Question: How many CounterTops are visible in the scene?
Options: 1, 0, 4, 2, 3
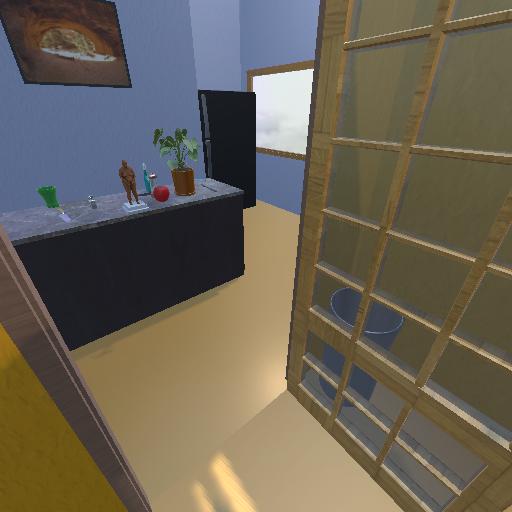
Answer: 1